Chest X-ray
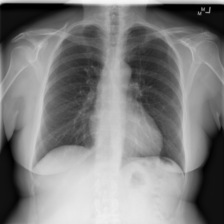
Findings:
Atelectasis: negative
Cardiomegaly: negative
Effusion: negative
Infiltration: negative
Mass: negative
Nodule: negative
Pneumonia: negative
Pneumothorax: negative
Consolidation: negative
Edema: negative
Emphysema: negative
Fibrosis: negative
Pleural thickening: negative
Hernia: negative